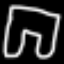
Label: pants